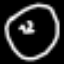
Label: clock